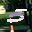
Label: 5